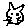
Label: cat